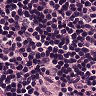
Metastatic tissue present: no